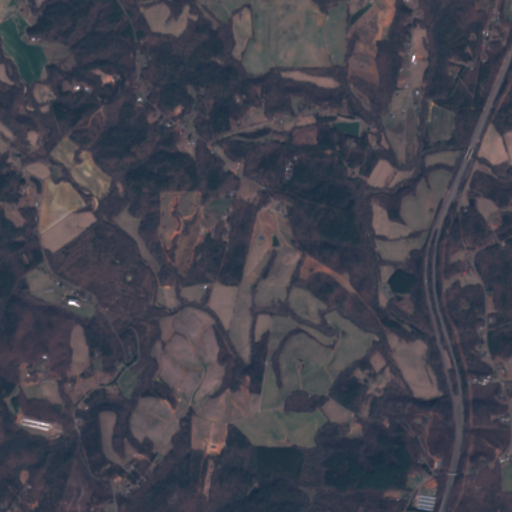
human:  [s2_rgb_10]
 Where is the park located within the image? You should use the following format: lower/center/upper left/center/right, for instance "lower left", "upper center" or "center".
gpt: The park is located in the upper right of the image.
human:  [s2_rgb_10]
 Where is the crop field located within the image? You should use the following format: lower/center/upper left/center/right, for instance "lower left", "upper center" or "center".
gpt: There is no crop field in the image.